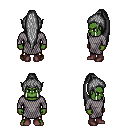
a pixel art fantasy rpg character, male body template, orc, green skin, chain mail, gold greaves, gray extra-long topknot hairstyle, maroon shoes, four views (front, back, left, right), 2x2 character sprite sheet, small pixel art, hard edges, no anti-aliasing